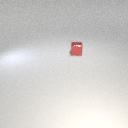
small red metal cube